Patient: sex M, age 61
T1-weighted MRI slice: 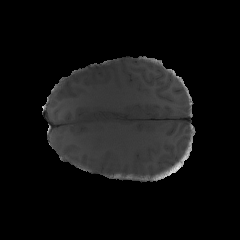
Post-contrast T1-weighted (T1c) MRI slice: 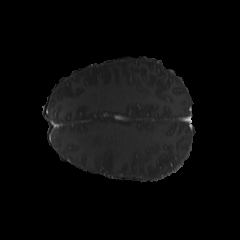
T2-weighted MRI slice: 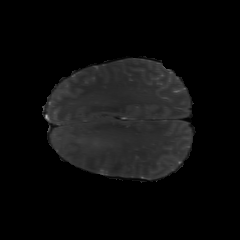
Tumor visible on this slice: yes
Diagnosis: Glioblastoma, IDH-wildtype
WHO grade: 4